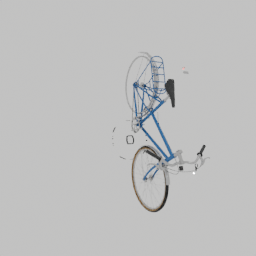
Label: mechanical